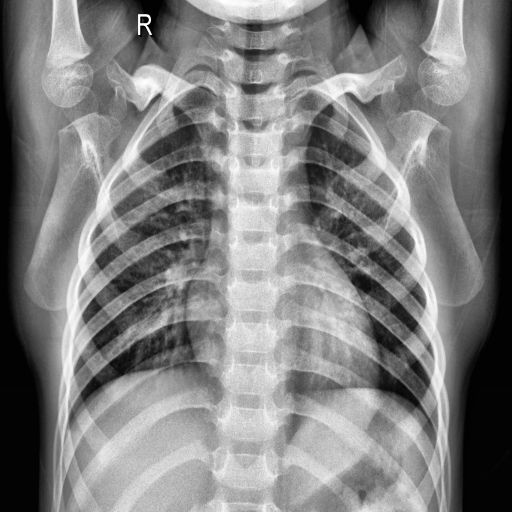
Finding: NORMAL